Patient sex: M
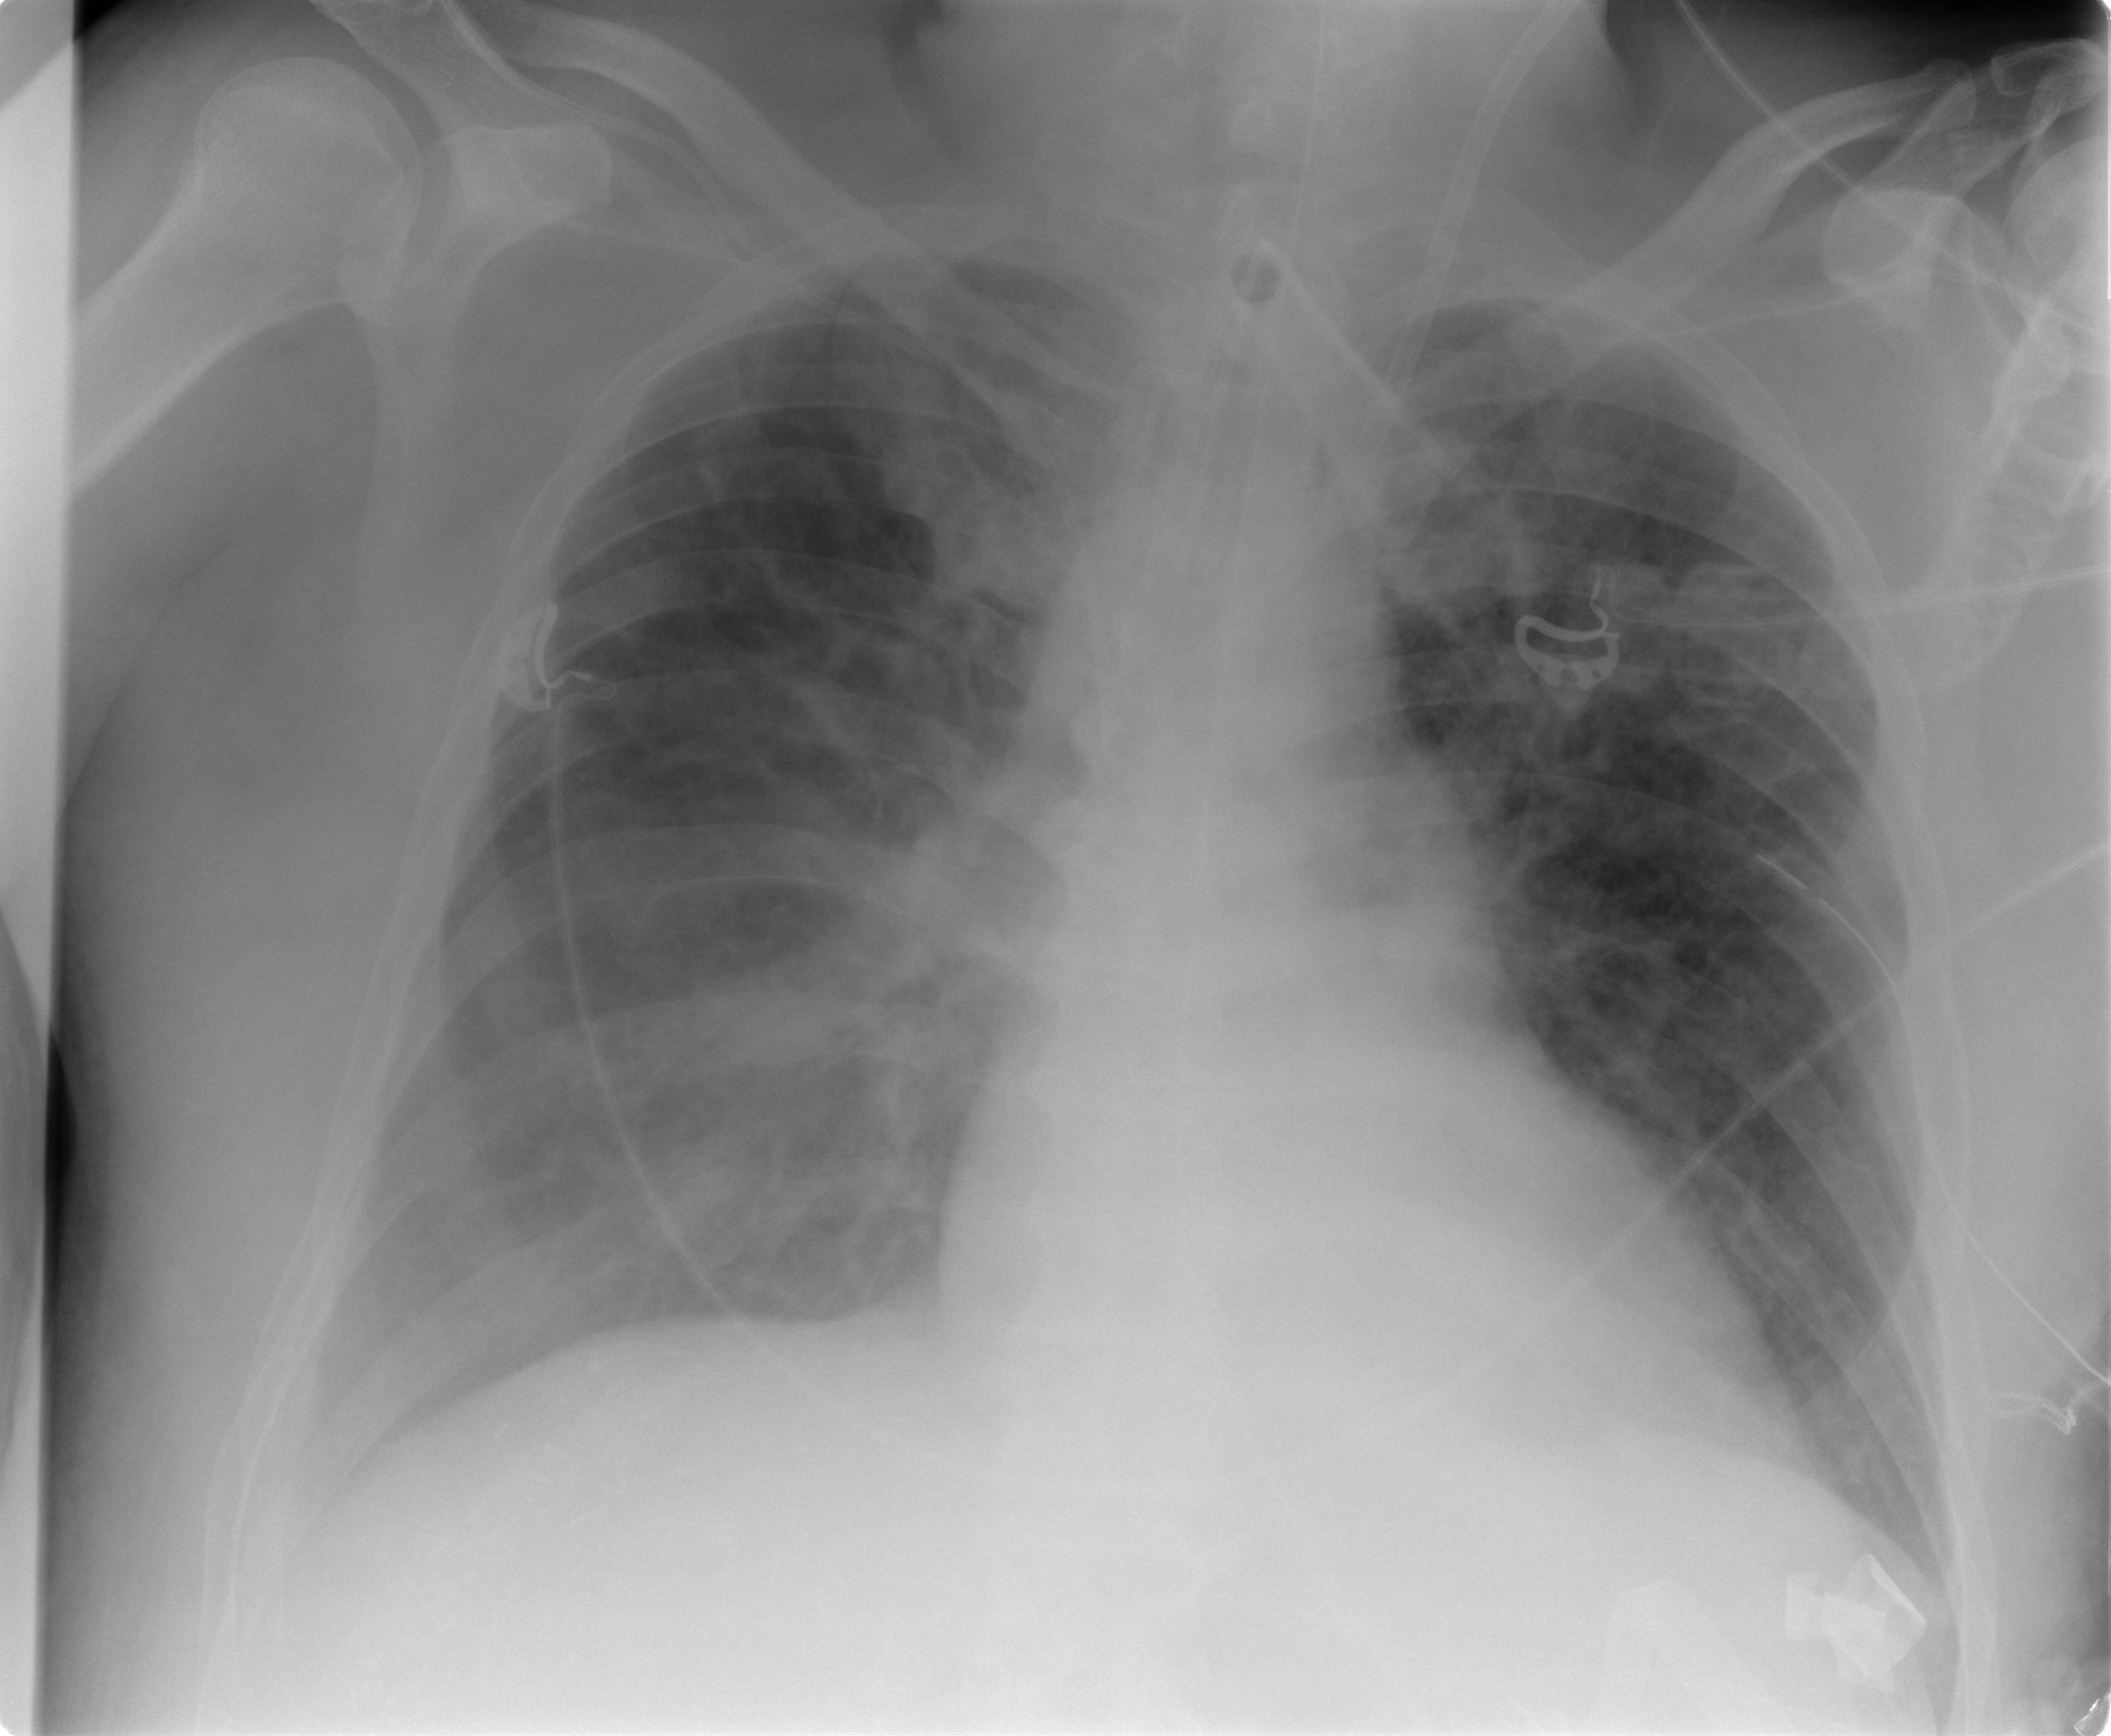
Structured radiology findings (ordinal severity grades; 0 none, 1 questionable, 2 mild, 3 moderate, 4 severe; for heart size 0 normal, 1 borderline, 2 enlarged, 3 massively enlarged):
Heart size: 2
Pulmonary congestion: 3
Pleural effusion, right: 3
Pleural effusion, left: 2
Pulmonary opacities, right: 0
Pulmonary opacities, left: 0
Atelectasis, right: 2
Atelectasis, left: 2